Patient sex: M
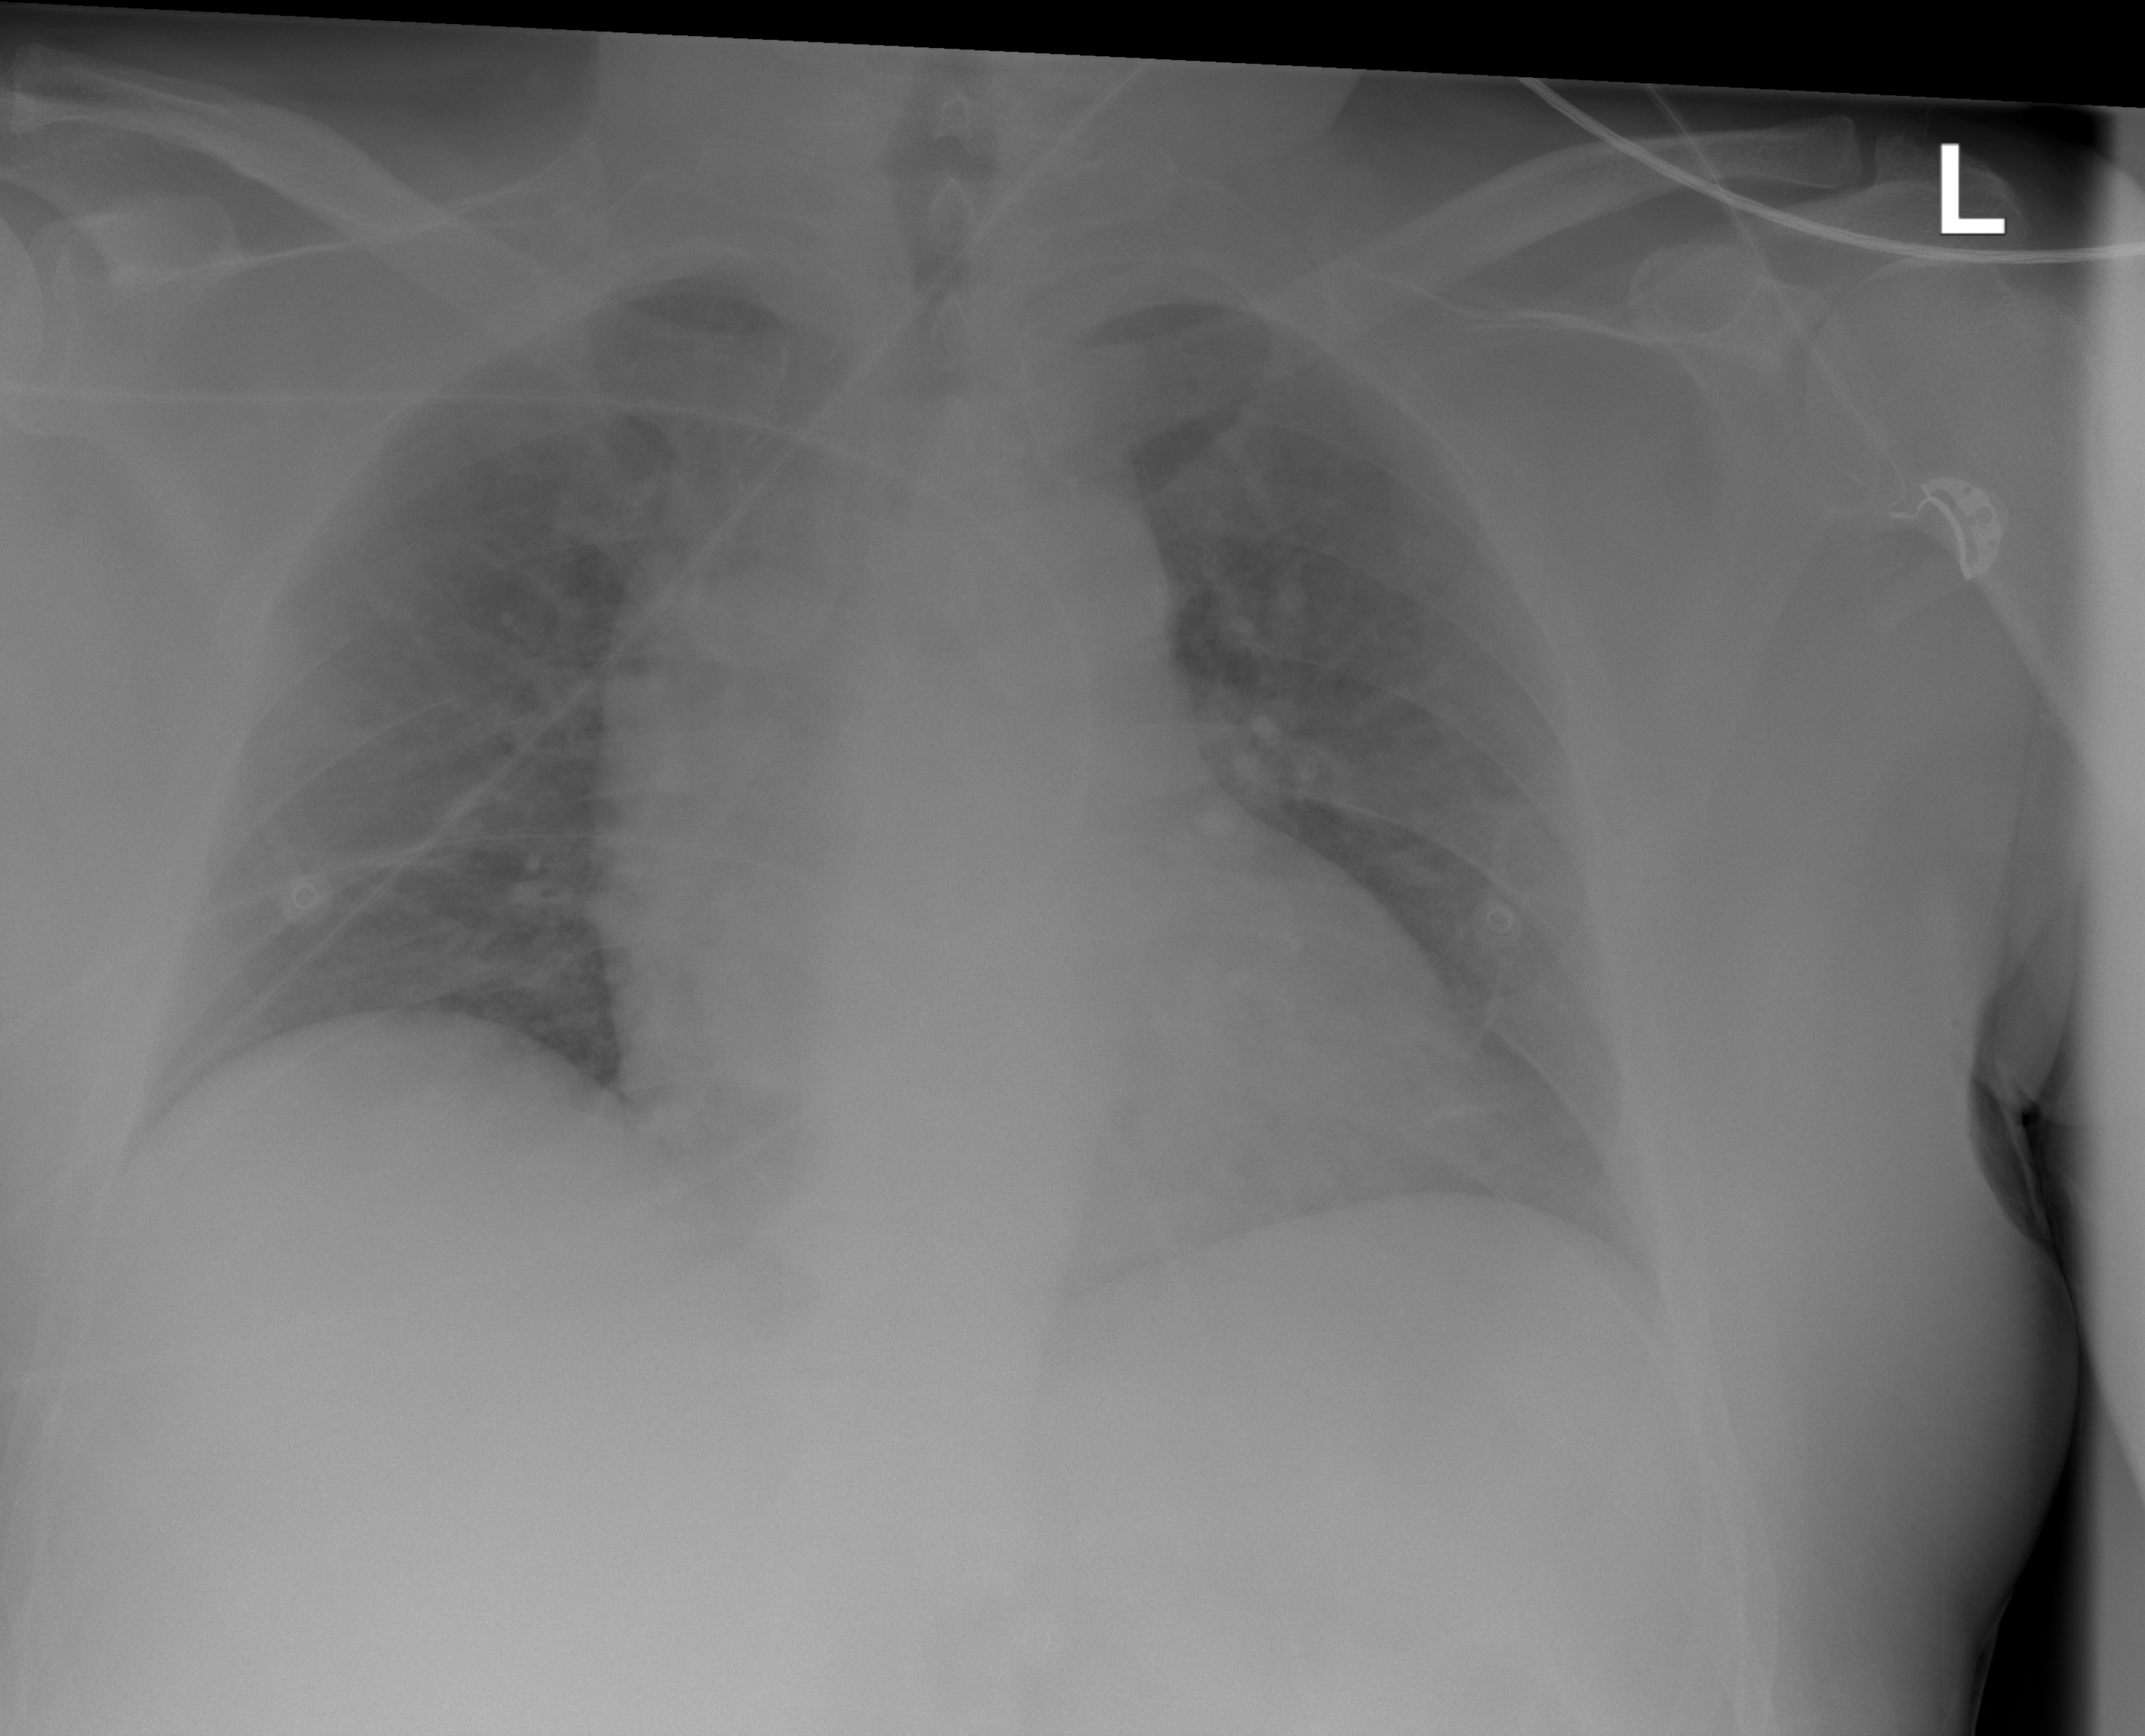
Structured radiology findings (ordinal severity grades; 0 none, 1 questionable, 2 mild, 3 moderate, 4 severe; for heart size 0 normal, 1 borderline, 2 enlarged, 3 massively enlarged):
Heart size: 2
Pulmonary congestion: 2
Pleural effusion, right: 0
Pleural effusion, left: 1
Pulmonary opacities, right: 0
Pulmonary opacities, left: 0
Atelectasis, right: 0
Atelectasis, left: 2